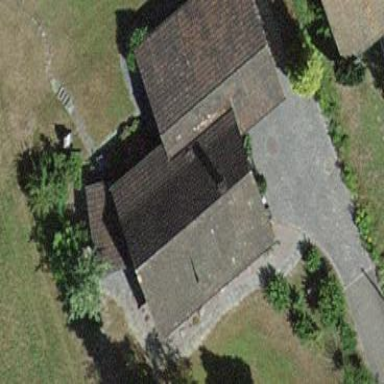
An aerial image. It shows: Building with tile roof.